Current action and preconditions to check: trajectory_clear

Your task: For each precondition in the list above, predict whether it will hold at this action.

Consider the current scene as observed from the mobile robot's camera, and analyze the predicted future states of all dynamic agents (e.g., people, animals, vehicles, or any moving entities) within the NEXT SECOND.

IMPORTANT: Only answer "very likely" if you are absolutely certain—based on strong, clear evidence—that a dynamic agent will violate the precondition in the predicted future state. Do NOT answer "very likely" for unlikely, ambiguous, or low-probability risks.

Ask yourself for each precondition: Is there a high probability, with clear and convincing evidence, that the predicted future states of any dynamic agent will interfere with the predicted future state of the currently executing action within the NEXT SECOND, causing that precondition to fail?

Assess the risk level based on these predictions. Use "likely" or "very likely" if motions create a clear risk of interference.

Use "neutral" or "improbable" if agents are nearby but their predicted paths are clearly diverging or non-conflicting.

Failure Risk Categories: "very improbable", "improbable", "neutral", "likely", "very likely"

Answer Format: Output ONLY the probability_of_failure value from these categories: "very improbable", "improbable", "neutral", "likely", "very likely"

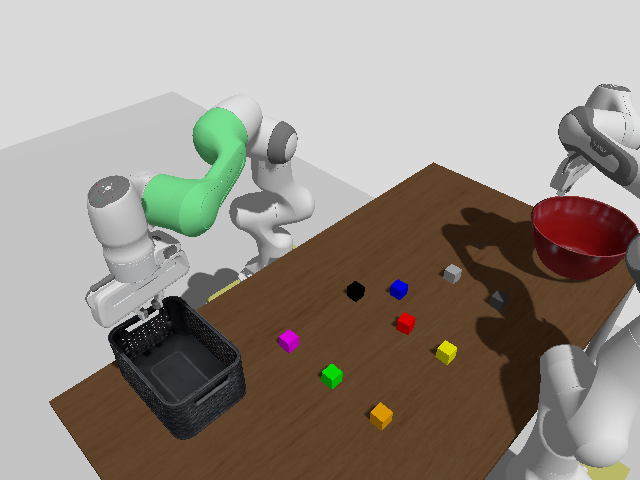

Answer: very improbable